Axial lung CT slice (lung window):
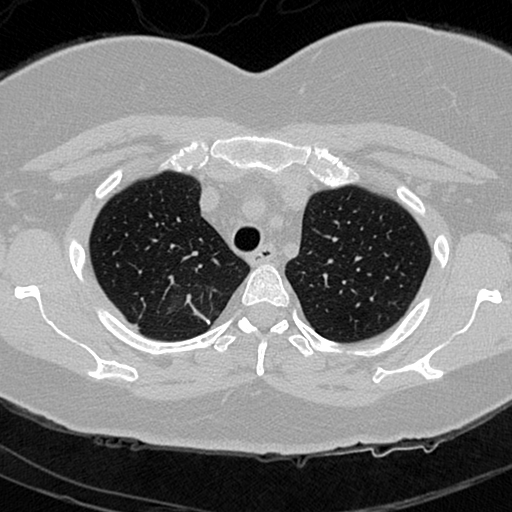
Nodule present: no